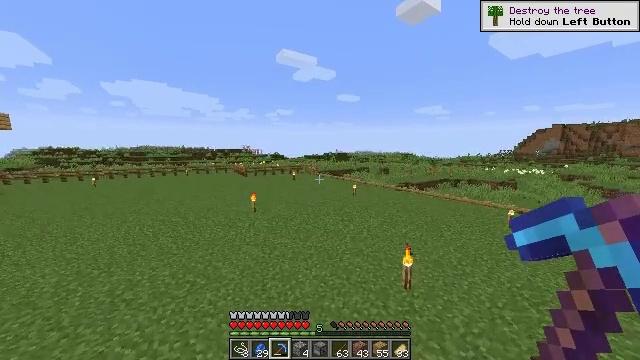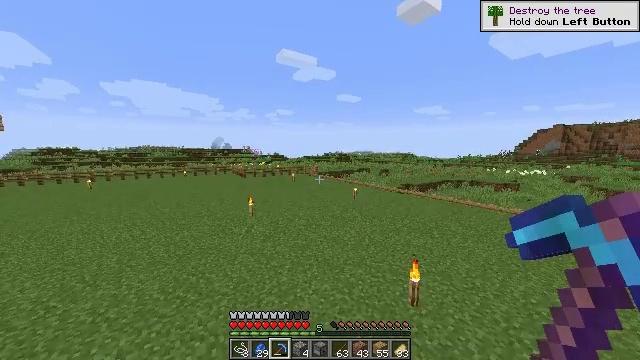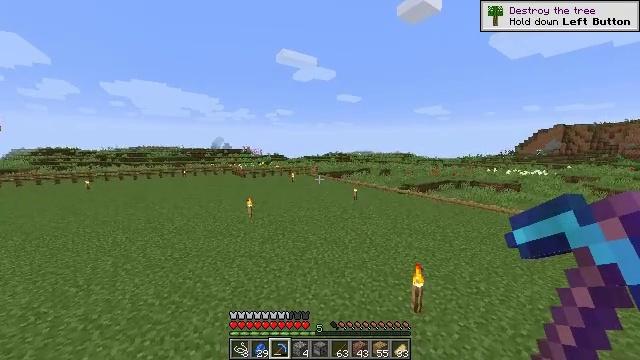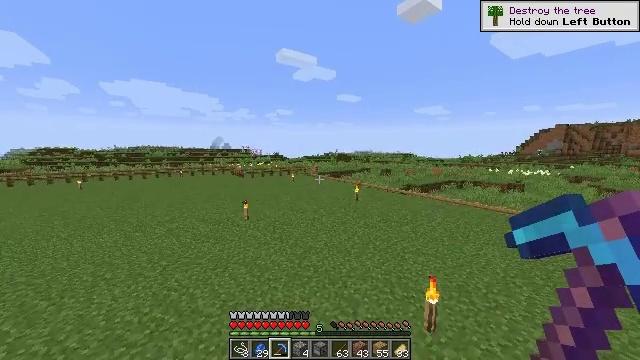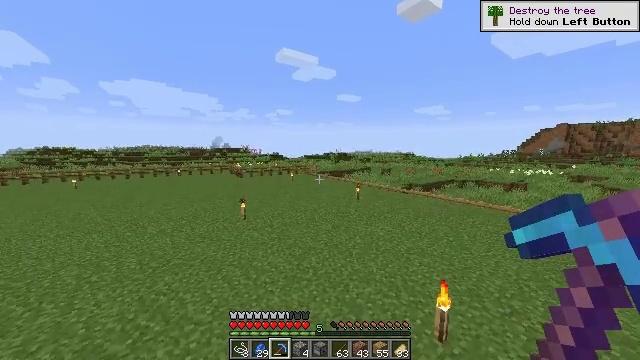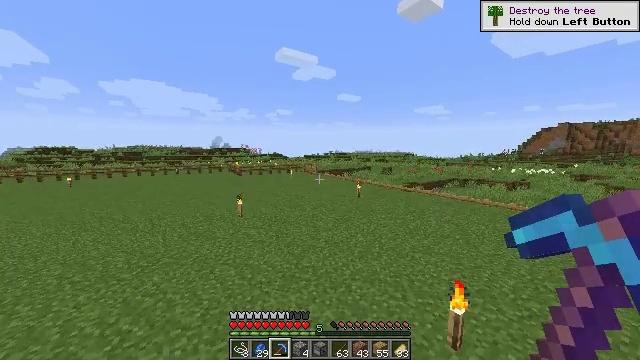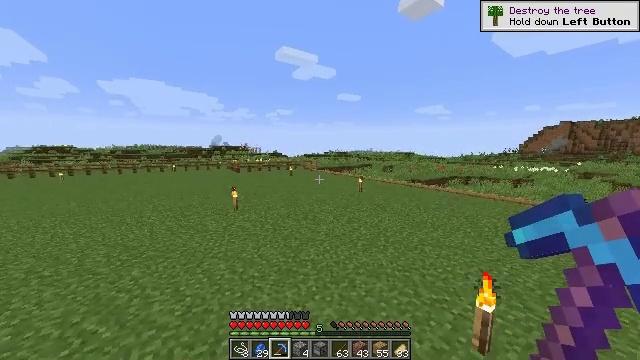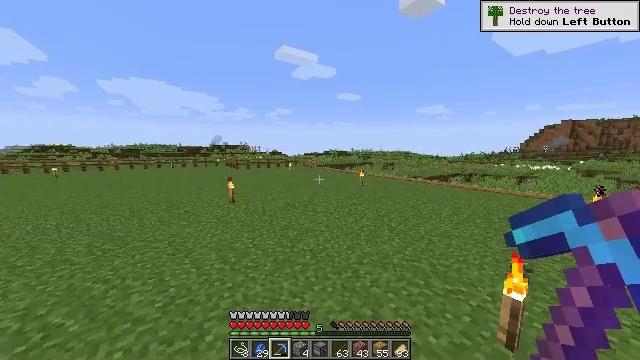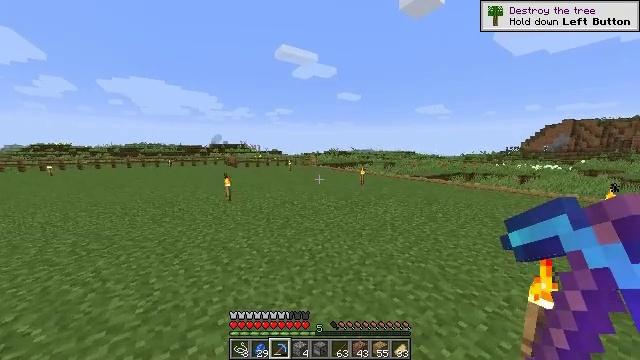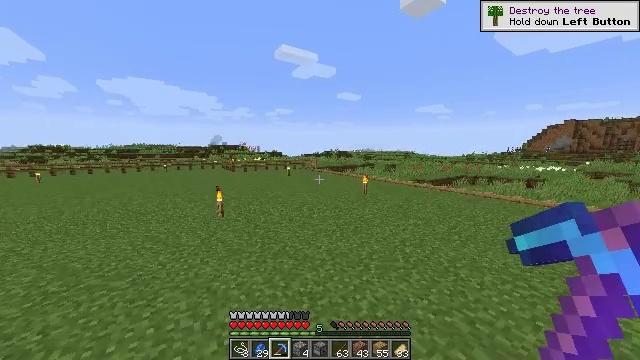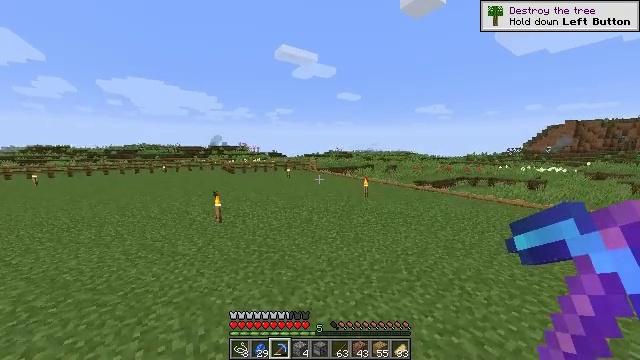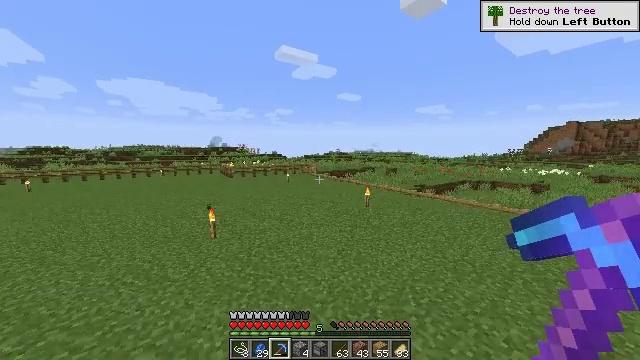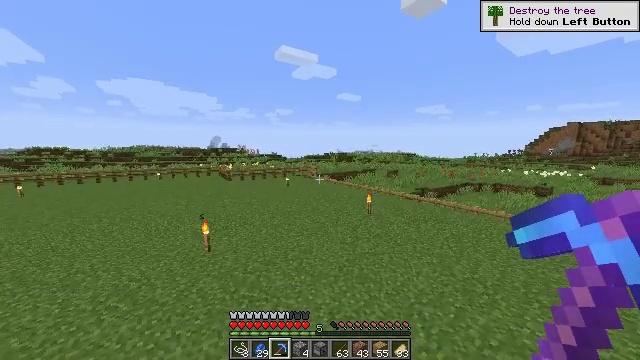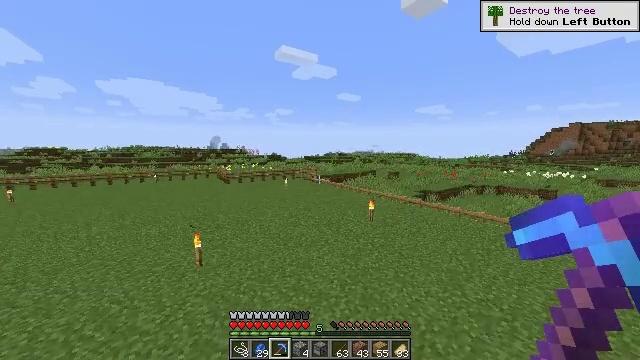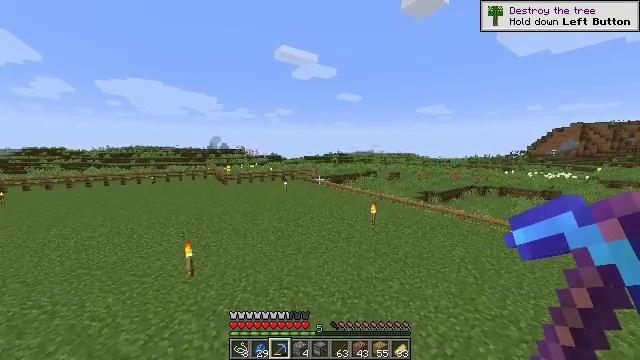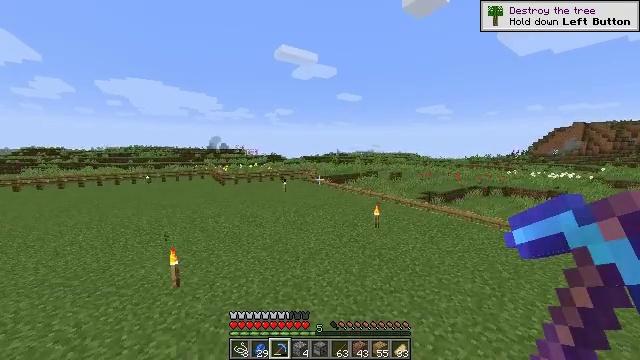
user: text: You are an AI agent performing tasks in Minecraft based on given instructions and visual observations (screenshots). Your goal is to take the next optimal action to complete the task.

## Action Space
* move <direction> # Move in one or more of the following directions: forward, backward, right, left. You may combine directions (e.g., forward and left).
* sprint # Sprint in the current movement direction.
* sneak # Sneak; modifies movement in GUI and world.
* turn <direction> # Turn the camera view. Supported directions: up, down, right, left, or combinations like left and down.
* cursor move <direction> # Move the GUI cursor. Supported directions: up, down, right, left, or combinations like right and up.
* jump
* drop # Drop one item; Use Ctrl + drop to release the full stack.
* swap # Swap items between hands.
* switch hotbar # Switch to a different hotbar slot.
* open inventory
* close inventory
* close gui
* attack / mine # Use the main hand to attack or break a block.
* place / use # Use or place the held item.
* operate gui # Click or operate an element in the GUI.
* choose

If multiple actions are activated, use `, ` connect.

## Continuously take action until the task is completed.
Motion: motion action
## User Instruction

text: Harvest sugar cane from the plant.
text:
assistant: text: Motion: move forward, sprint, jump
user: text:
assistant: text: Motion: move forward, sprint, jump
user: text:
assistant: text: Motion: move forward, jump
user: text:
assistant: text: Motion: move forward, jump
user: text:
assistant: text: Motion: move forward, jump
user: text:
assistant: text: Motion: move forward, jump
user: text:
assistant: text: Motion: move forward, jump
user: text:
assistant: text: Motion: move forward, sprint, jump
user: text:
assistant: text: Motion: move forward, sprint, jump
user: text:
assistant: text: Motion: move forward, sprint, jump
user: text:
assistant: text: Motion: move forward, sprint, jump
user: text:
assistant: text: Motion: move forward, sprint, jump
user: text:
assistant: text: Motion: move forward, sprint, jump
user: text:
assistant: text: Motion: move forward, jump
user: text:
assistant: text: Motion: move forward, jump
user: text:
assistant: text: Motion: move forward, turn right and down, jump
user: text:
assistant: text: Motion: move forward, turn right and down, jump
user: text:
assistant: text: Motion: move forward, turn right
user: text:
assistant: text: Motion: move forward, turn right
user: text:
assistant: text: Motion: move forward, turn right
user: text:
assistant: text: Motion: move forward, turn right
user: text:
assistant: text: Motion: move forward, turn right
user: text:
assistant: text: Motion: move forward, sprint
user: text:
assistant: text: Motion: move forward, sprint
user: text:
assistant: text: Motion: move forward, sprint
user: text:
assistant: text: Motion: move forward, sprint
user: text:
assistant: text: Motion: move forward
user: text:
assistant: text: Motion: move forward
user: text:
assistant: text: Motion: move forward, sprint, turn left
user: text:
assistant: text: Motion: move forward, sprint, turn left